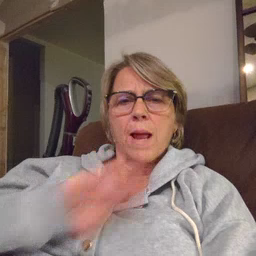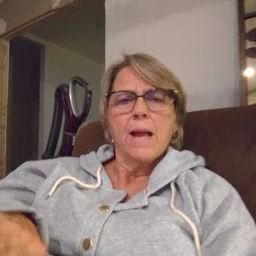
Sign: quiet